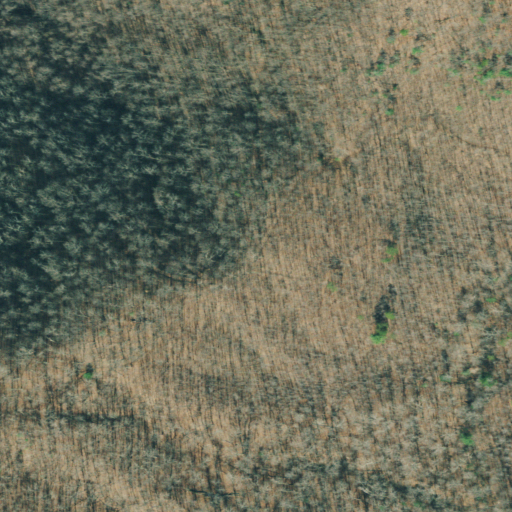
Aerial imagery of gap in Georgia named Lula Head Gap containing only deciduous forest